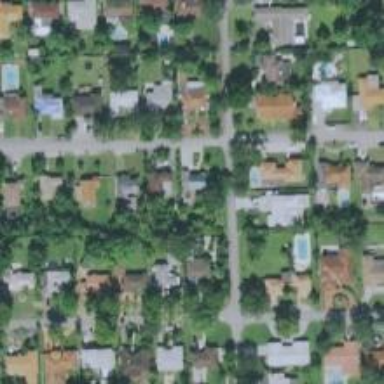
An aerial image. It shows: Residential road.